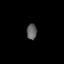
Tissue: lung
Cell type: T cells
Senescence score: 0.1915
Nuclear area (px): 157
Mean DAPI intensity: 95.605